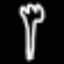
Label: fork